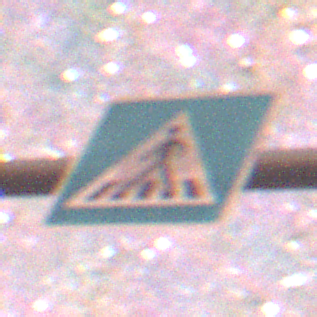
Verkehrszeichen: FussgaengerueberwegRechts
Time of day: Night
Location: Outdoor (Nature)
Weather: Clear
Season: NotSpecified
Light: Natural